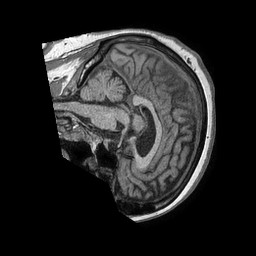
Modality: T1w
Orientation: sagittal
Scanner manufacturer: philips
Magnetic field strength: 1.5 T
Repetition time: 0.007834 s
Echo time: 0.003637 s